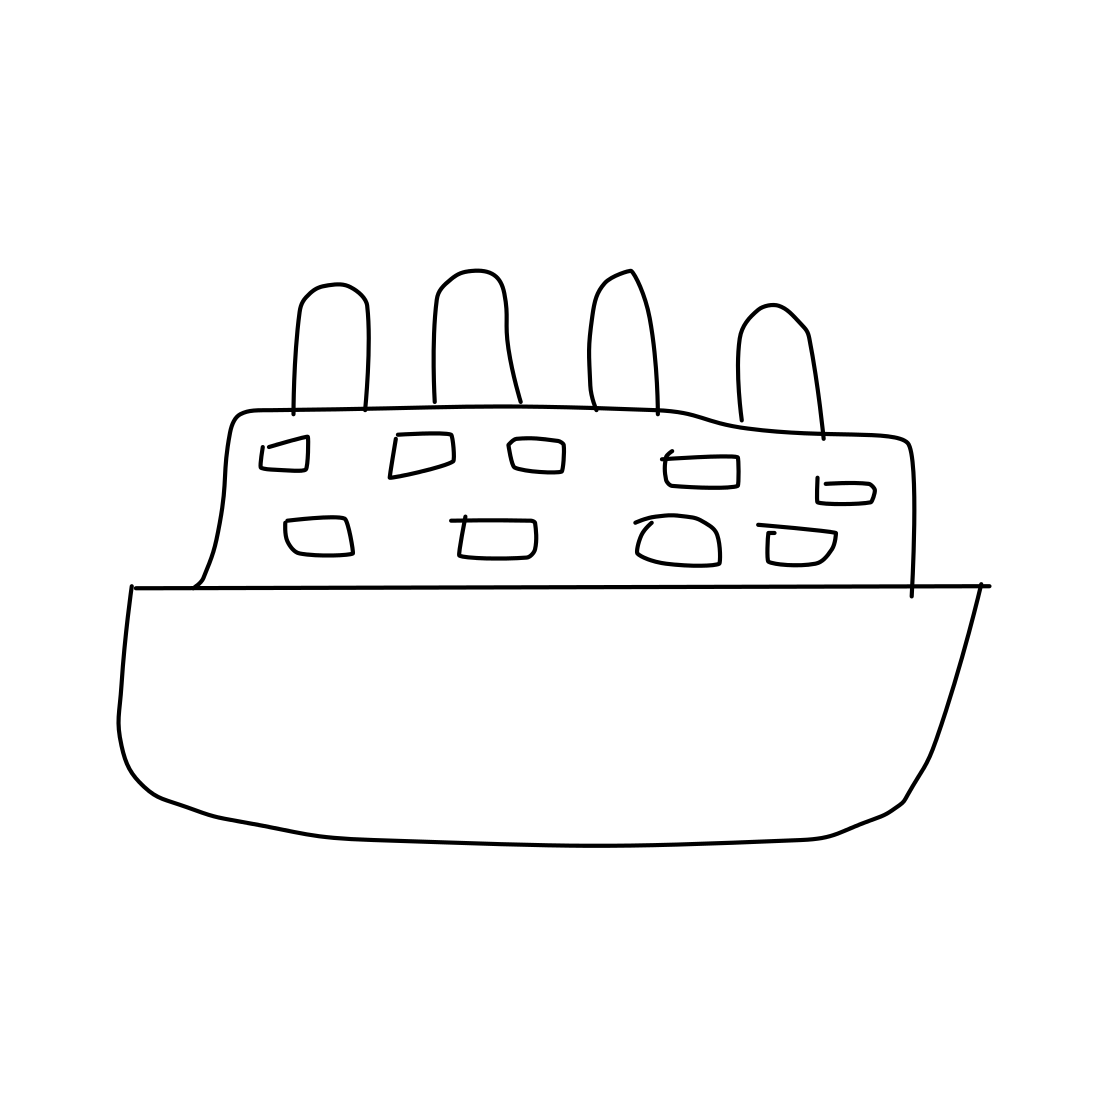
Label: ship